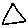
Label: triangle